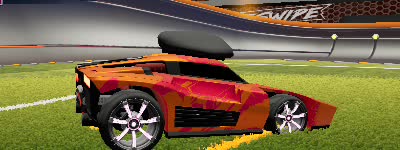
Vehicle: breakout